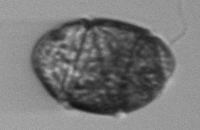
Label: Margalefidinium